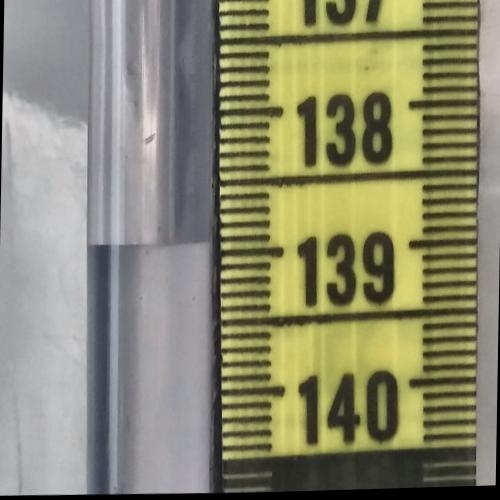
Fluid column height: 138.9 cm